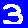
Digit: 3